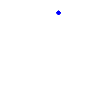
Particle: kaon